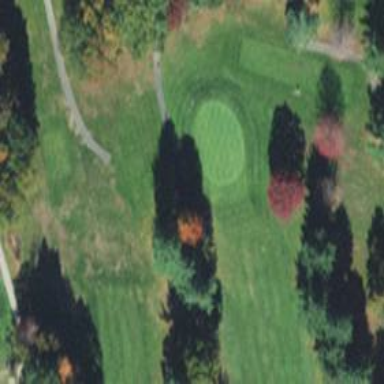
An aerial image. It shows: Golf hole.